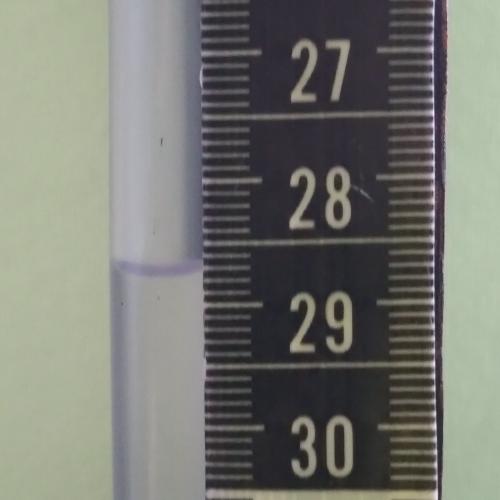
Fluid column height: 28.7 cm